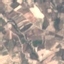
Land use / land cover: PermanentCrop